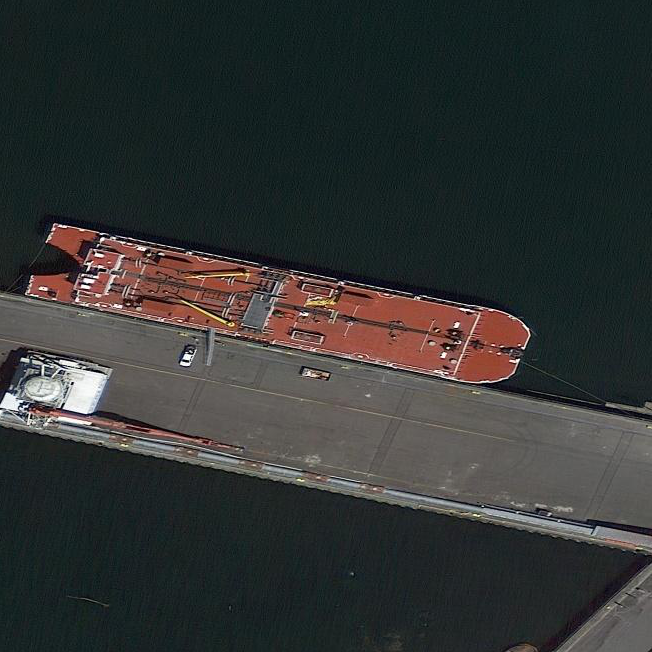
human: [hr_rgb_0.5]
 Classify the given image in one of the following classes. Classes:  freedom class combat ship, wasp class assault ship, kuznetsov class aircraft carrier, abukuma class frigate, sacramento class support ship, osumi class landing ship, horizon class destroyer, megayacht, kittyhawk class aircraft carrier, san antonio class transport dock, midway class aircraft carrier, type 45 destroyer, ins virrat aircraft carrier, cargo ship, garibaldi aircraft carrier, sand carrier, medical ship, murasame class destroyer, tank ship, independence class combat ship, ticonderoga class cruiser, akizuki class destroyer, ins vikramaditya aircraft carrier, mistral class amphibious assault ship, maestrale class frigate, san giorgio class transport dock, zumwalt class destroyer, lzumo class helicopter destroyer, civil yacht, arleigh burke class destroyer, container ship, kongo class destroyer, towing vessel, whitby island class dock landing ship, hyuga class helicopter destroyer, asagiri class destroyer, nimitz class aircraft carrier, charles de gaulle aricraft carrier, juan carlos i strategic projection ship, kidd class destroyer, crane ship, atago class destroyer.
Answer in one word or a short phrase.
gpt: Tank ship